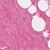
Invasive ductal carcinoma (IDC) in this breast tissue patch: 0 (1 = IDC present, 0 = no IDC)